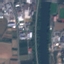
Land use / land cover: River